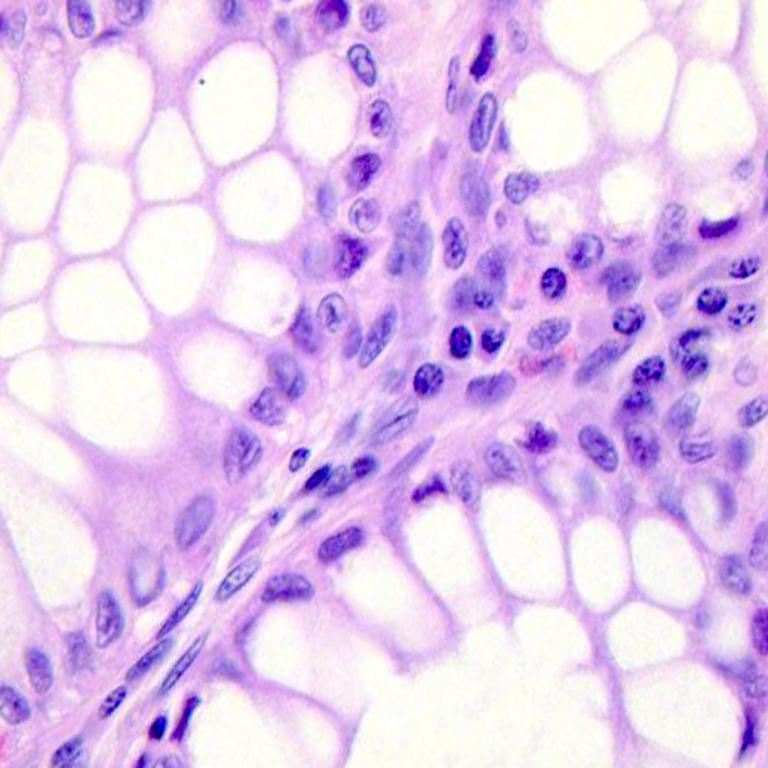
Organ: colon
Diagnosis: benign